Question: Delivering SCADA solutions, we often get the our end user specifications specified in Structured Control Diagram (visio like flow diagrams seen below) that are often submitted in PDF format or as images.
In order to access these in C#, I was hoping to use one of the OpenCV libraries.
I was looking at template recognition, but it seems a wrong fit to start feeding into a machine learning algorithm to teach it to recognize the preknown specific shape of boxes and arrows.
The libraries I've looked at have some polyedge functions. However, as can be seen from the example below there is the danger that the system will treat the whole thing as one large polygon when there is no spacing between elements..
The annotations may be any 90 degree rotation and I would like to identify them as well as the contents of the rectangles using OCR.
I do not have any experience in this, which should be apparent by now, so I hope somebody can point me out in the direction of the appropriate rabbit hole. If there are multiple approaches, then choose the least math heavy.
This is an example of the type of image I'm talking about.

The problem to adress is:
- - - -
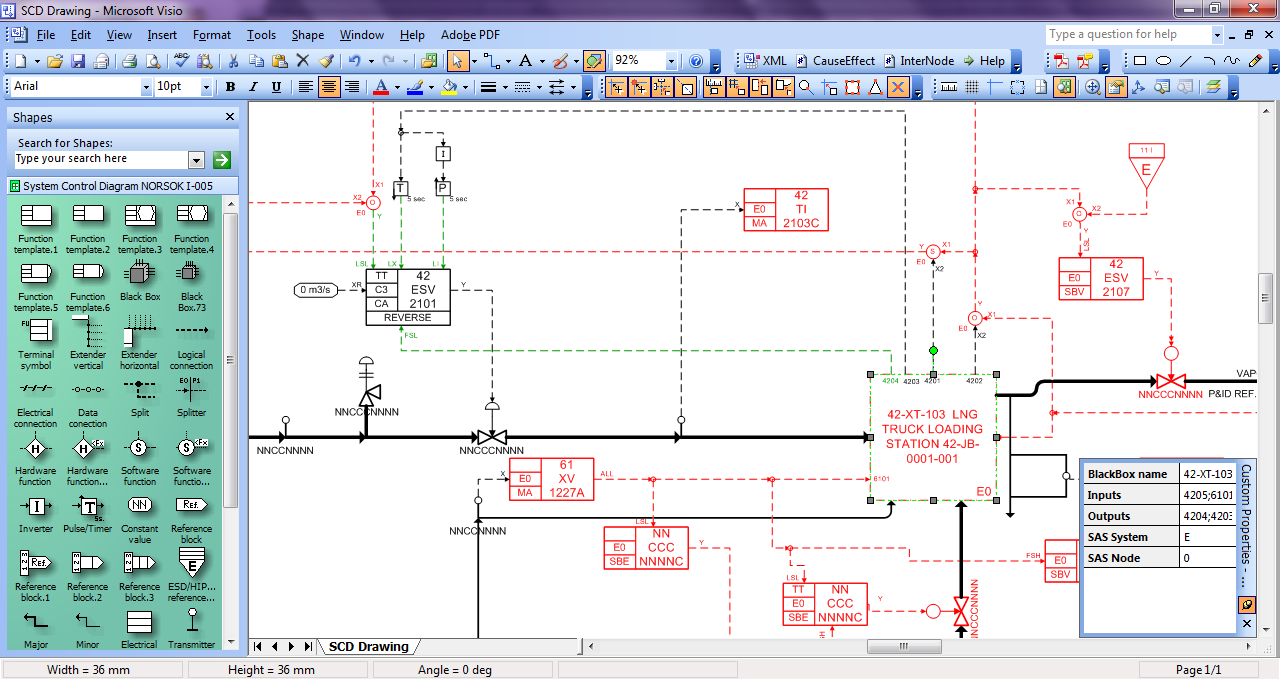
Answer: I'll try to describe some methods which I used before and got good results from in similar situation (we worked on simple CAD drawings to find logical graph of a electrical grid) and I hope it would be useful.
this one is trivial for your solution as your documents are high quality, and you can easily adapt any current free OCR engines (e.g. Tesseract) for your purpose,there would be no problem for 90,180,... degrees, engines like Tesseract would detect them (you should config the engine, and in some cases you should extract detected boundries and pass them individually to OCR engine), you may just need some training and fine tuning to achieve maximum accuracy.
Most template-matching algorithms are sensitive to scales and scale invariant ones are very complex, so I don't think you get very accurate results by using simple template matching algorithms if your documents vary in scale and size.
and your shapes features are very similar and sparse to get good results and unique features from algorithms such as SIFT and SURF.
I suggest you to use contours, your shapes are simple and your components are made from combining these simple shapes, by using contours you can find these simple shapes (e.g rectangles and triangles) and then check the contours against previously gathered ones based on component shapes, for example one of your components are created by combining four rectangles, so you can hold relative contours together for it and check it later against your documents in detection phase
there are lots of articles about contour analysis on the net, I suggest you to have a look at these, they will give you a clue on how you can use contours to detect simple and complex shapes:
<URL>
<URL>
<URL>
<URL>
by the way porting code to c# using EmguCV is trivial, so don't worry about it
There are several methods for finding line segments (e.g. Hough Transform), the main problem in this part is other components as they are normally detected as lines too, so if we find components first and remove them from document, detecting lines would be a lot easier and with far less false detections.
1- Layer documents based on different Colors, and execute following phases on every desired layer.
2- Detect and extract text using OCR, then remove text regions and recreate the document without texts.
3-Detect Components, based on contour analysis and gathered component database, then remove detected components (both known and unknown types, as unknown shapes would increase your false detection in next phases) and recreate document without components,at this moment in case of good detection we should only have lines
4-Detect lines
5-At this point you can create a logical graph from extracted components,lines and tags based on detected position
Hope this Helps